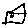
Label: house